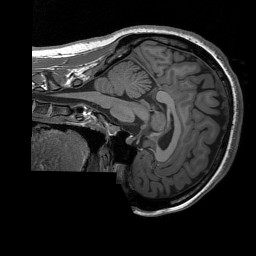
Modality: T1w
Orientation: sagittal
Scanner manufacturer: siemens
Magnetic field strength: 3 T
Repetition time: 1.76 s
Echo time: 0.0022 s